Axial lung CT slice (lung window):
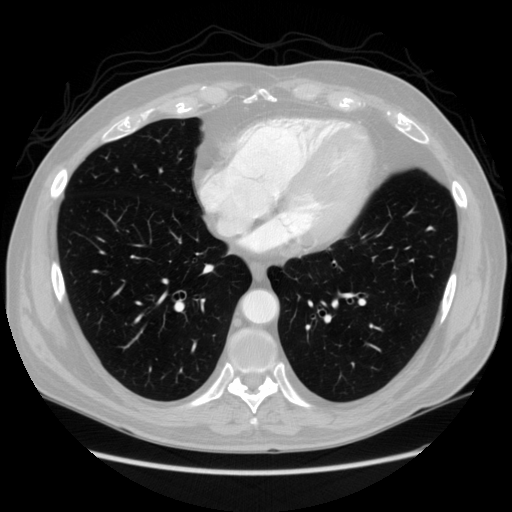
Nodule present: no